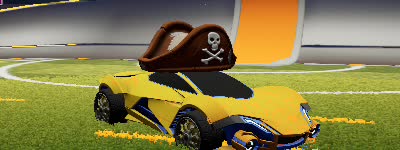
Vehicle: werewolf